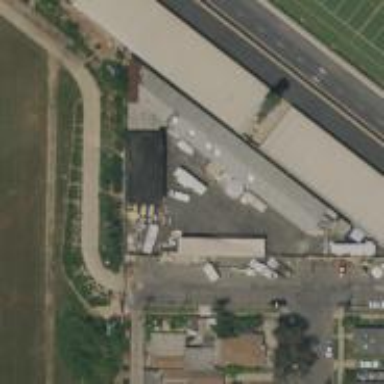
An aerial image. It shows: Warehouse building.